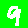
Digit: 9